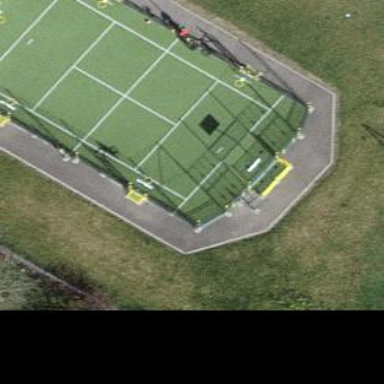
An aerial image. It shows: Multi-sport pitch on leisure land.